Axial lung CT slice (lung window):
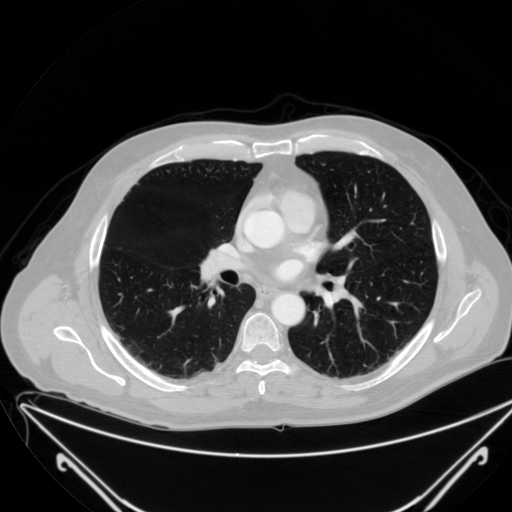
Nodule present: no